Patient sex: M
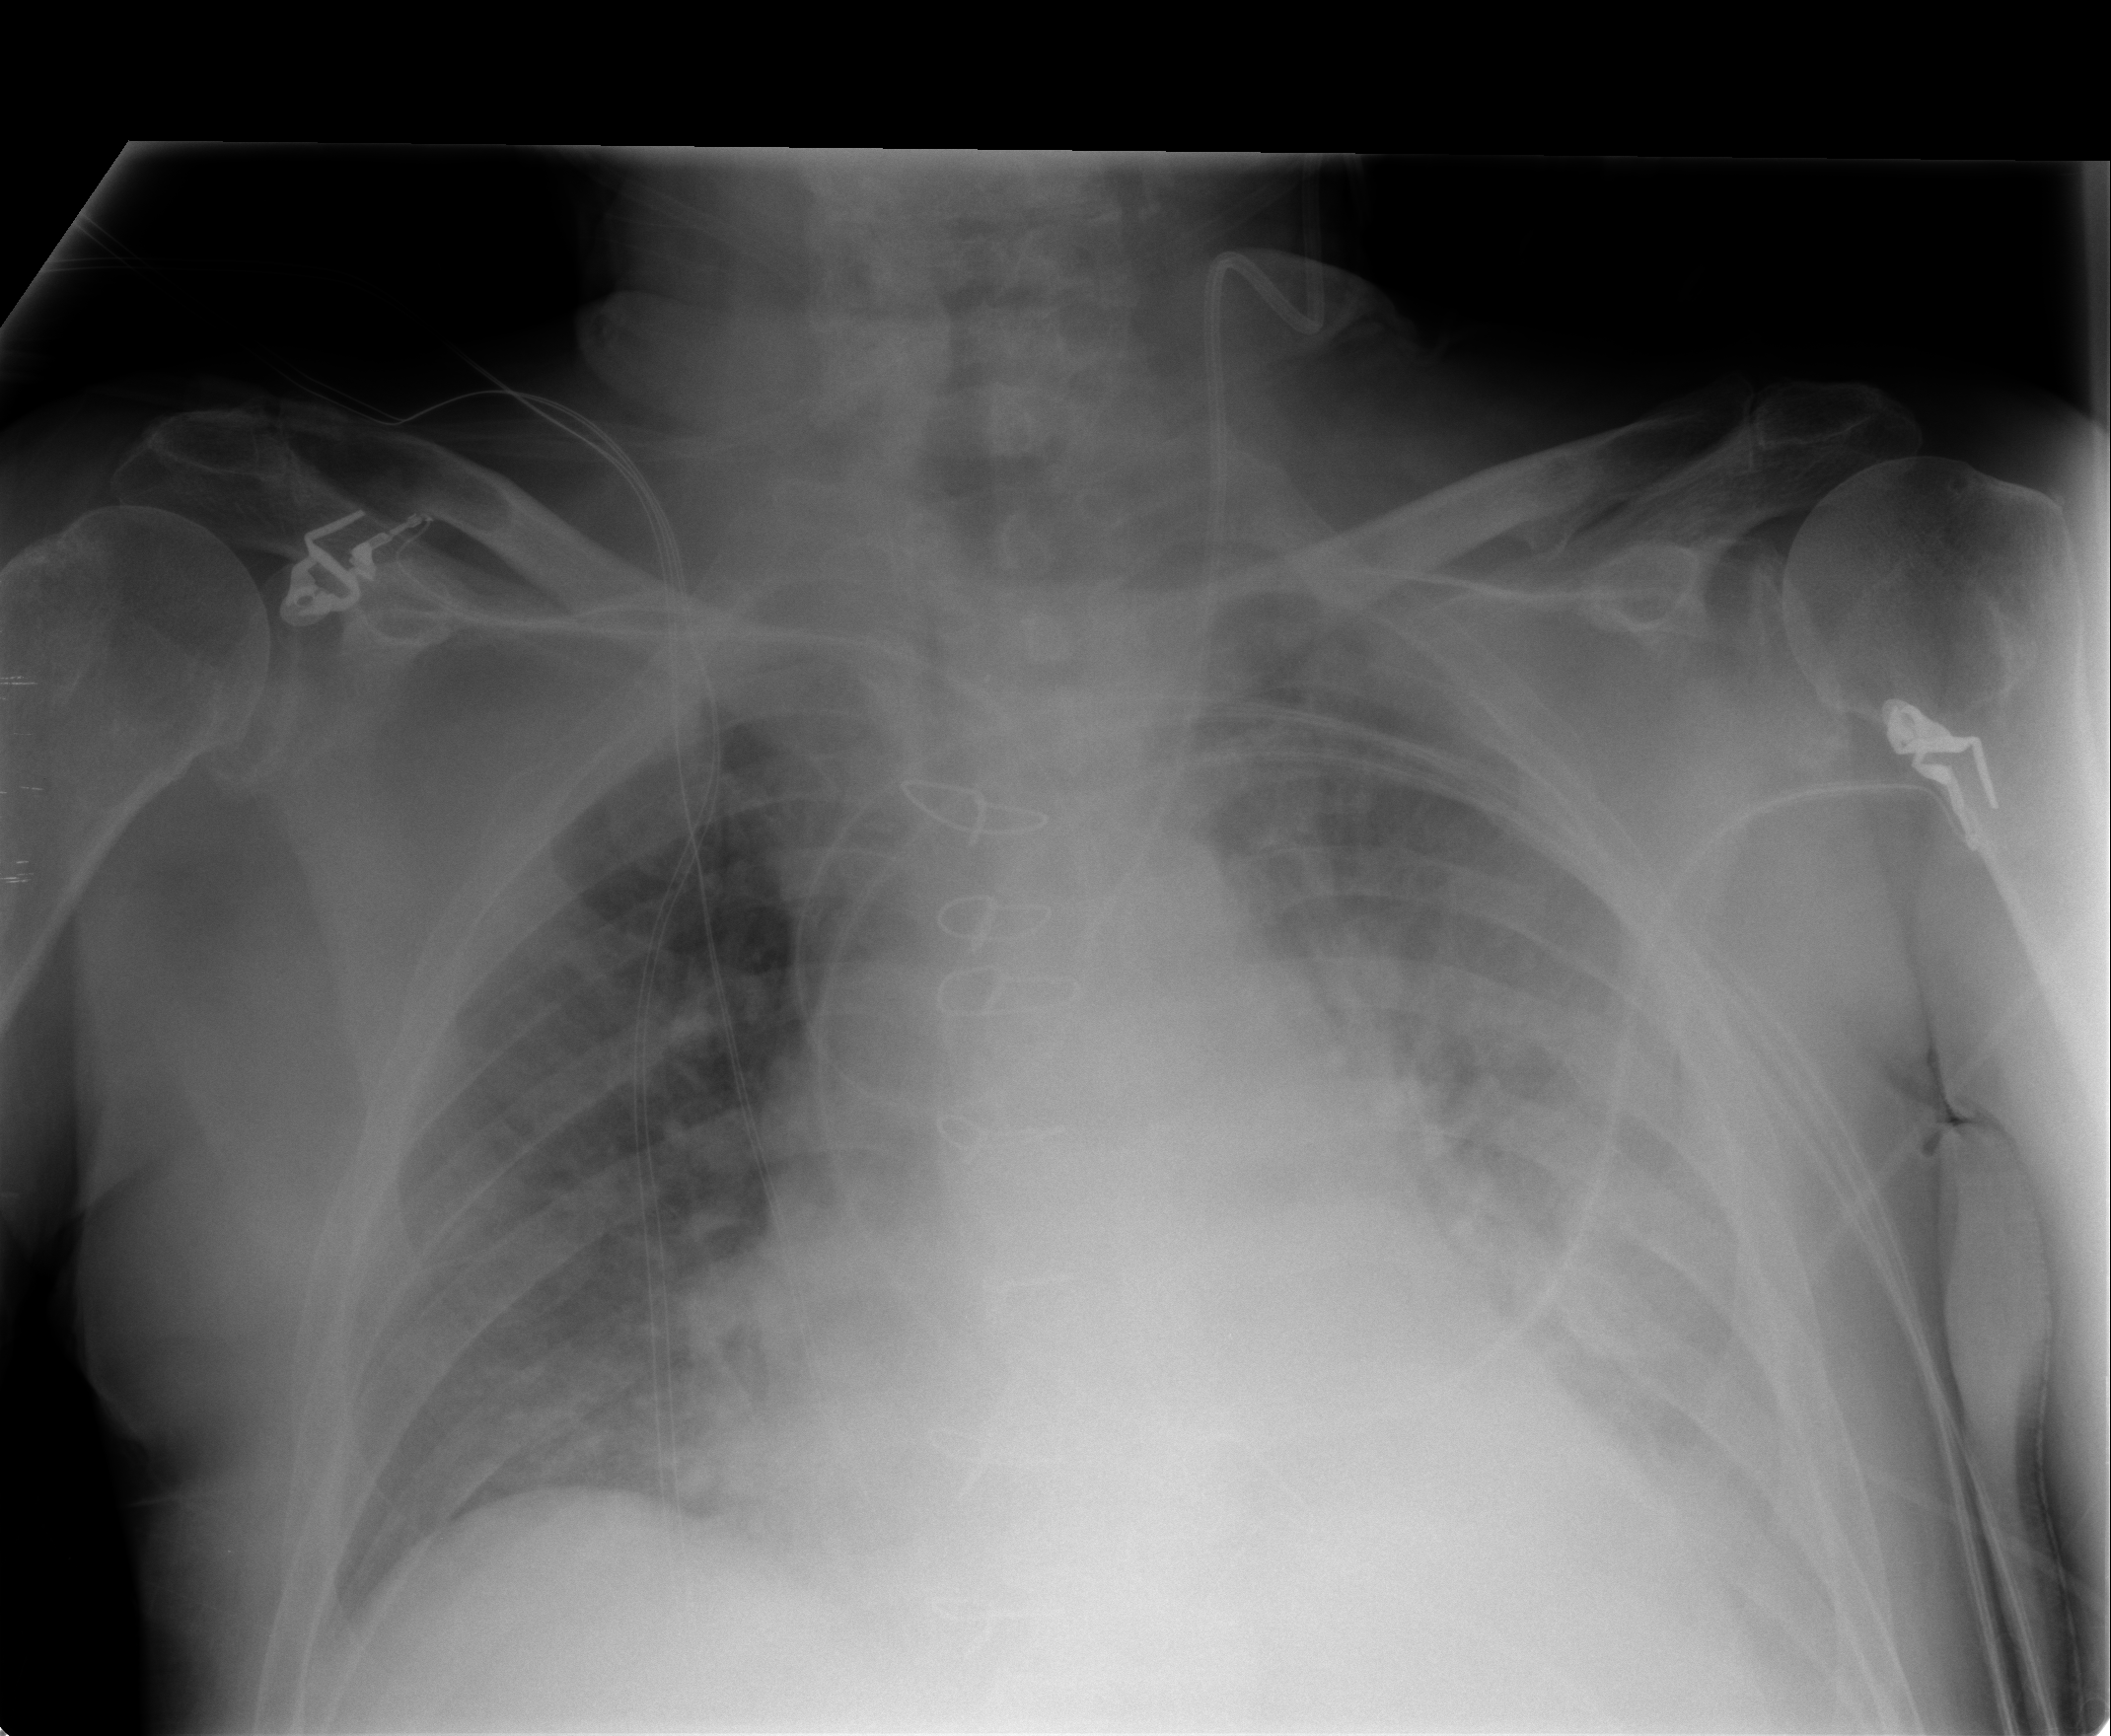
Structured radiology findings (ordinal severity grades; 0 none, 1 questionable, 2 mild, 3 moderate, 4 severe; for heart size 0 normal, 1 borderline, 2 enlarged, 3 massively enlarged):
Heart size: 2
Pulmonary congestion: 2
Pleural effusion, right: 3
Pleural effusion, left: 2
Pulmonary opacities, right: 2
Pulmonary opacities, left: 0
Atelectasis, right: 3
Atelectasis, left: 2